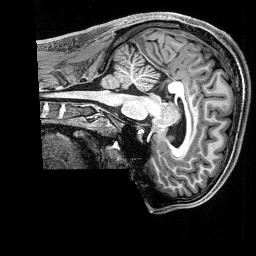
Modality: T1w
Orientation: sagittal
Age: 23
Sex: male
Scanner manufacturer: siemens
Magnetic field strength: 3 T
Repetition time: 2.8 s
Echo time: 0.00212 s